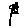
Label: flower